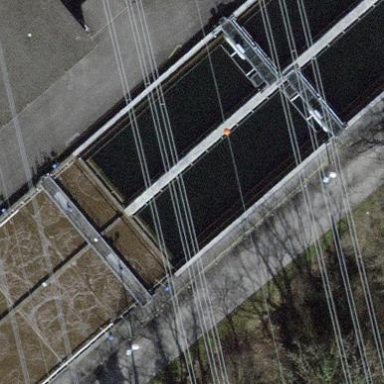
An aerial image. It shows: Basin used for wastewater treatment at man-made wastewater plant.